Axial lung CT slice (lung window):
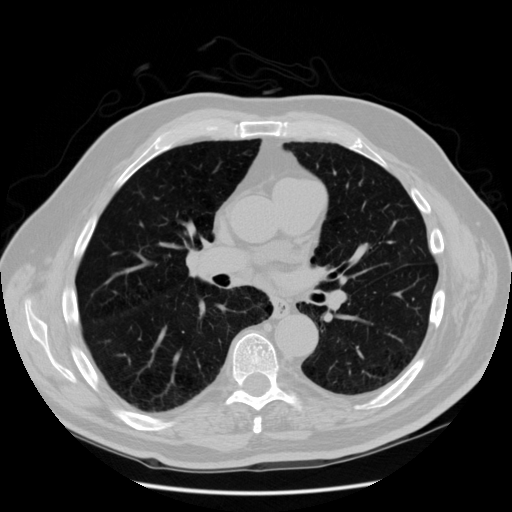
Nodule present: no